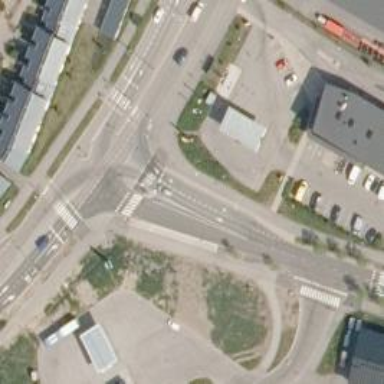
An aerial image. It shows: Asphalt cycleway.